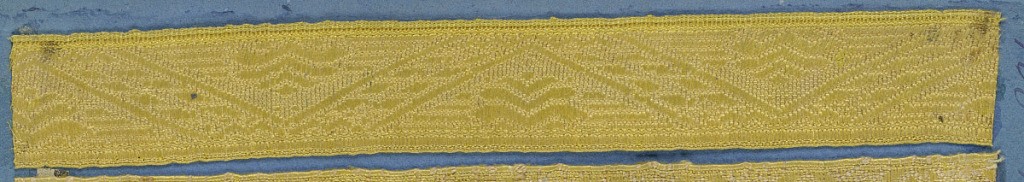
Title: Trimming
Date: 19th century
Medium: silk Technique: woven
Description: Yellow trimming fragment in a design of diagonal lines forming triangles with conventionalized leaf ornaments inside.